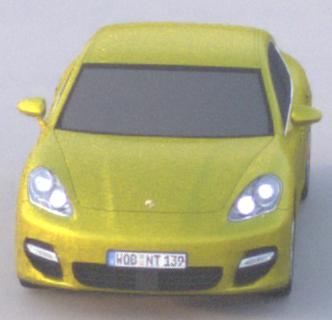
Make: Porsche
Model: Panamera
Detailed model: Panamera (970)
Model produced from: 2010/05
Model produced until: 2013/04
Doors: 5
Color: yellow
Road condition: dry road
Daytime: sunrise or sunset
Contrast: low contrast